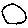
Label: circle